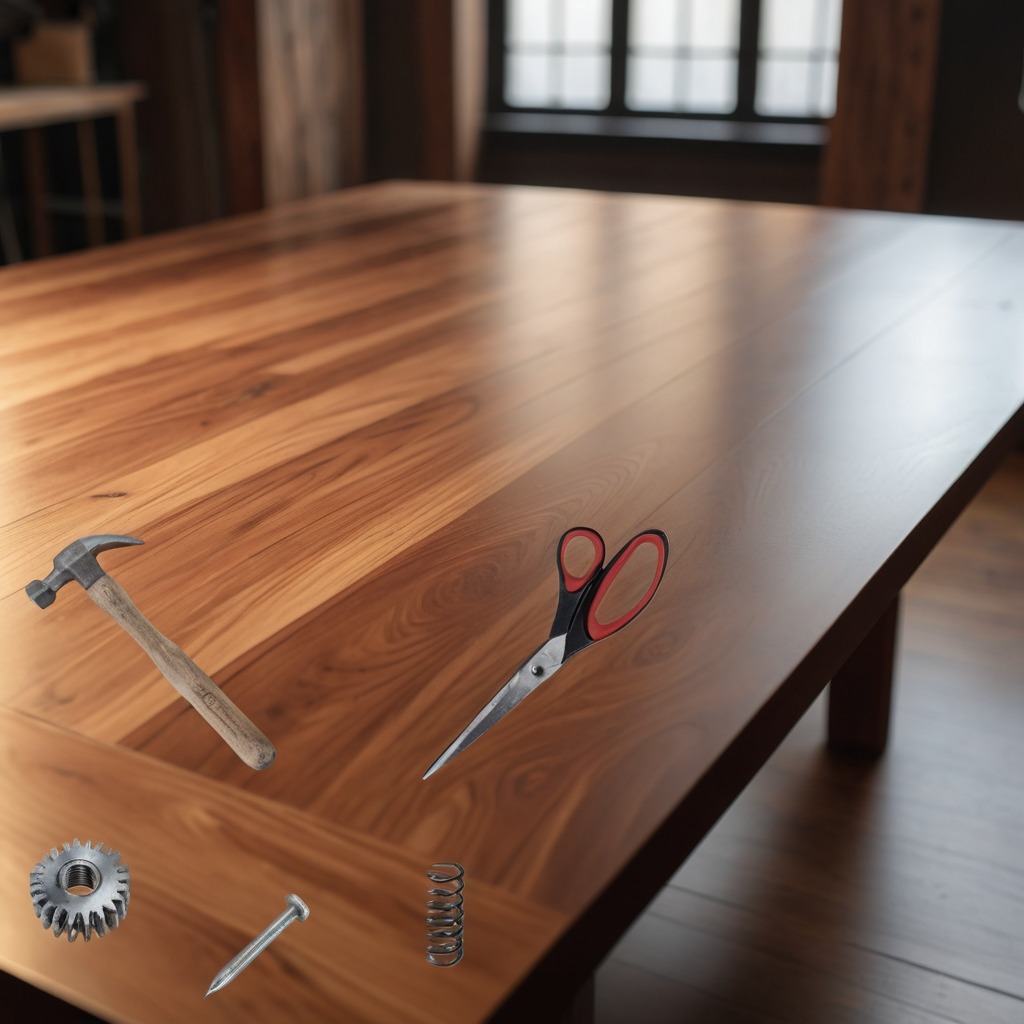
A steel gear with teeth, a hammer, an iron nail, a coiled metal spring, and a pair of scissors are lying on a wooden table in a carpentry studio.